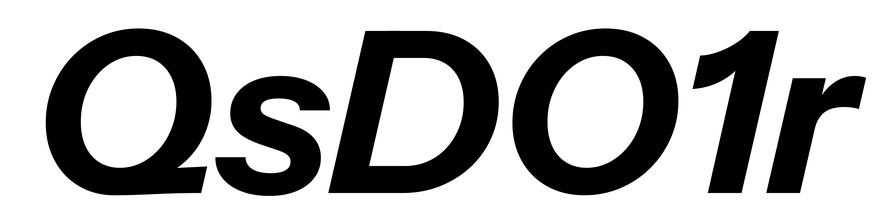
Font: InstrumentSans-Italic_Bold_Italic